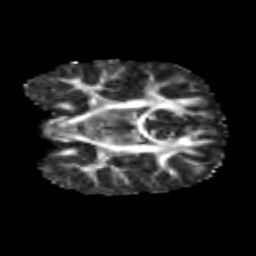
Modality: FA
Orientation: coronal
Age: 6
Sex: female
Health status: healthy